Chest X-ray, PA view. Patient: 59 years old, sex M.
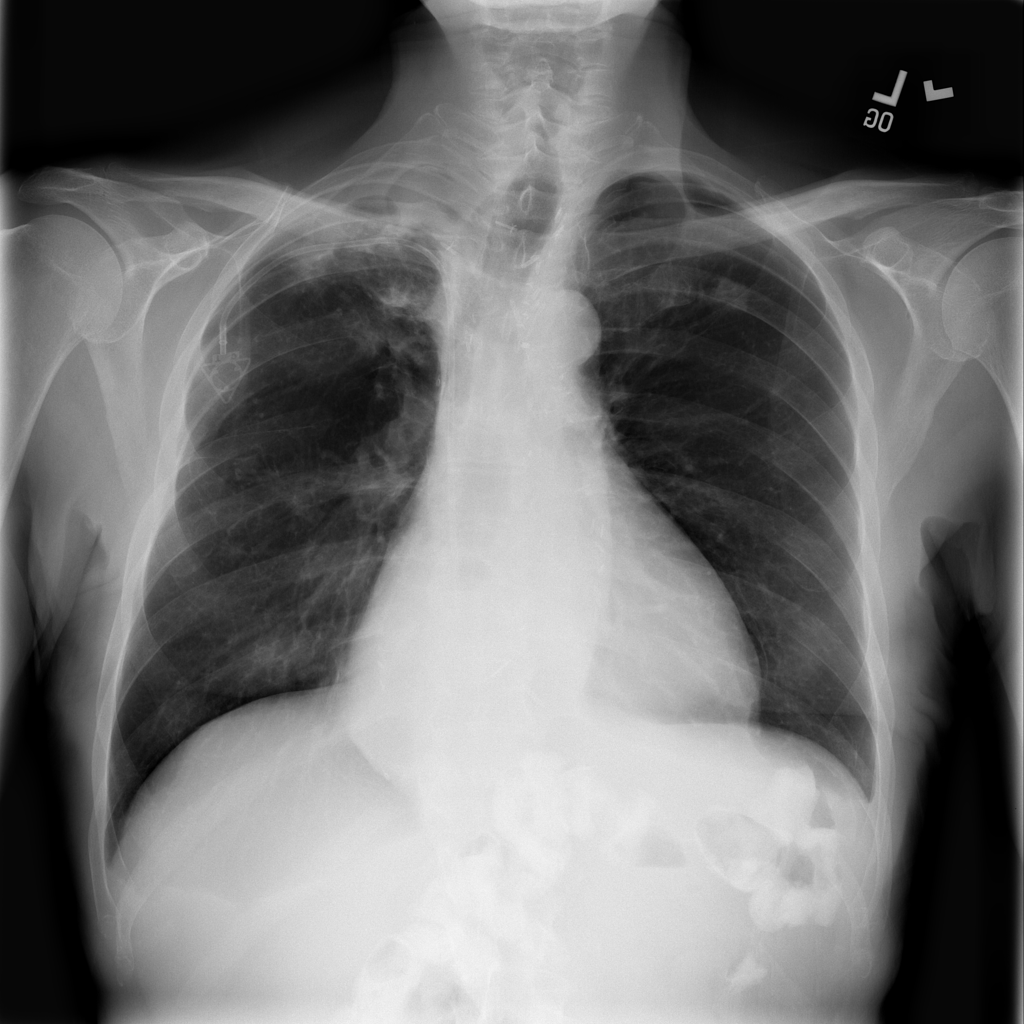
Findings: Mass, Nodule